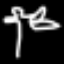
Label: palm tree